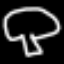
Label: mushroom